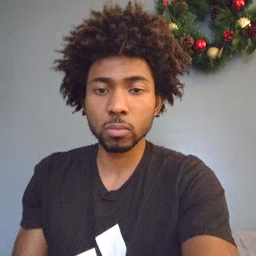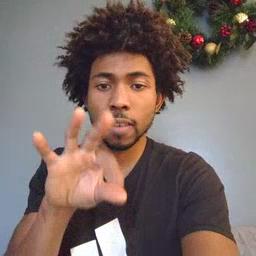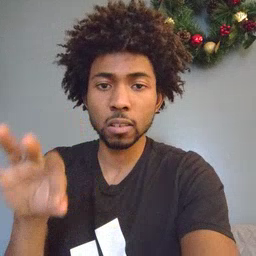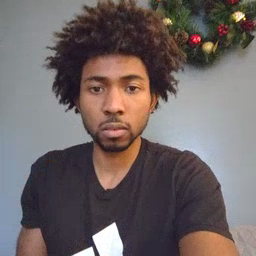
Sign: frenchfries